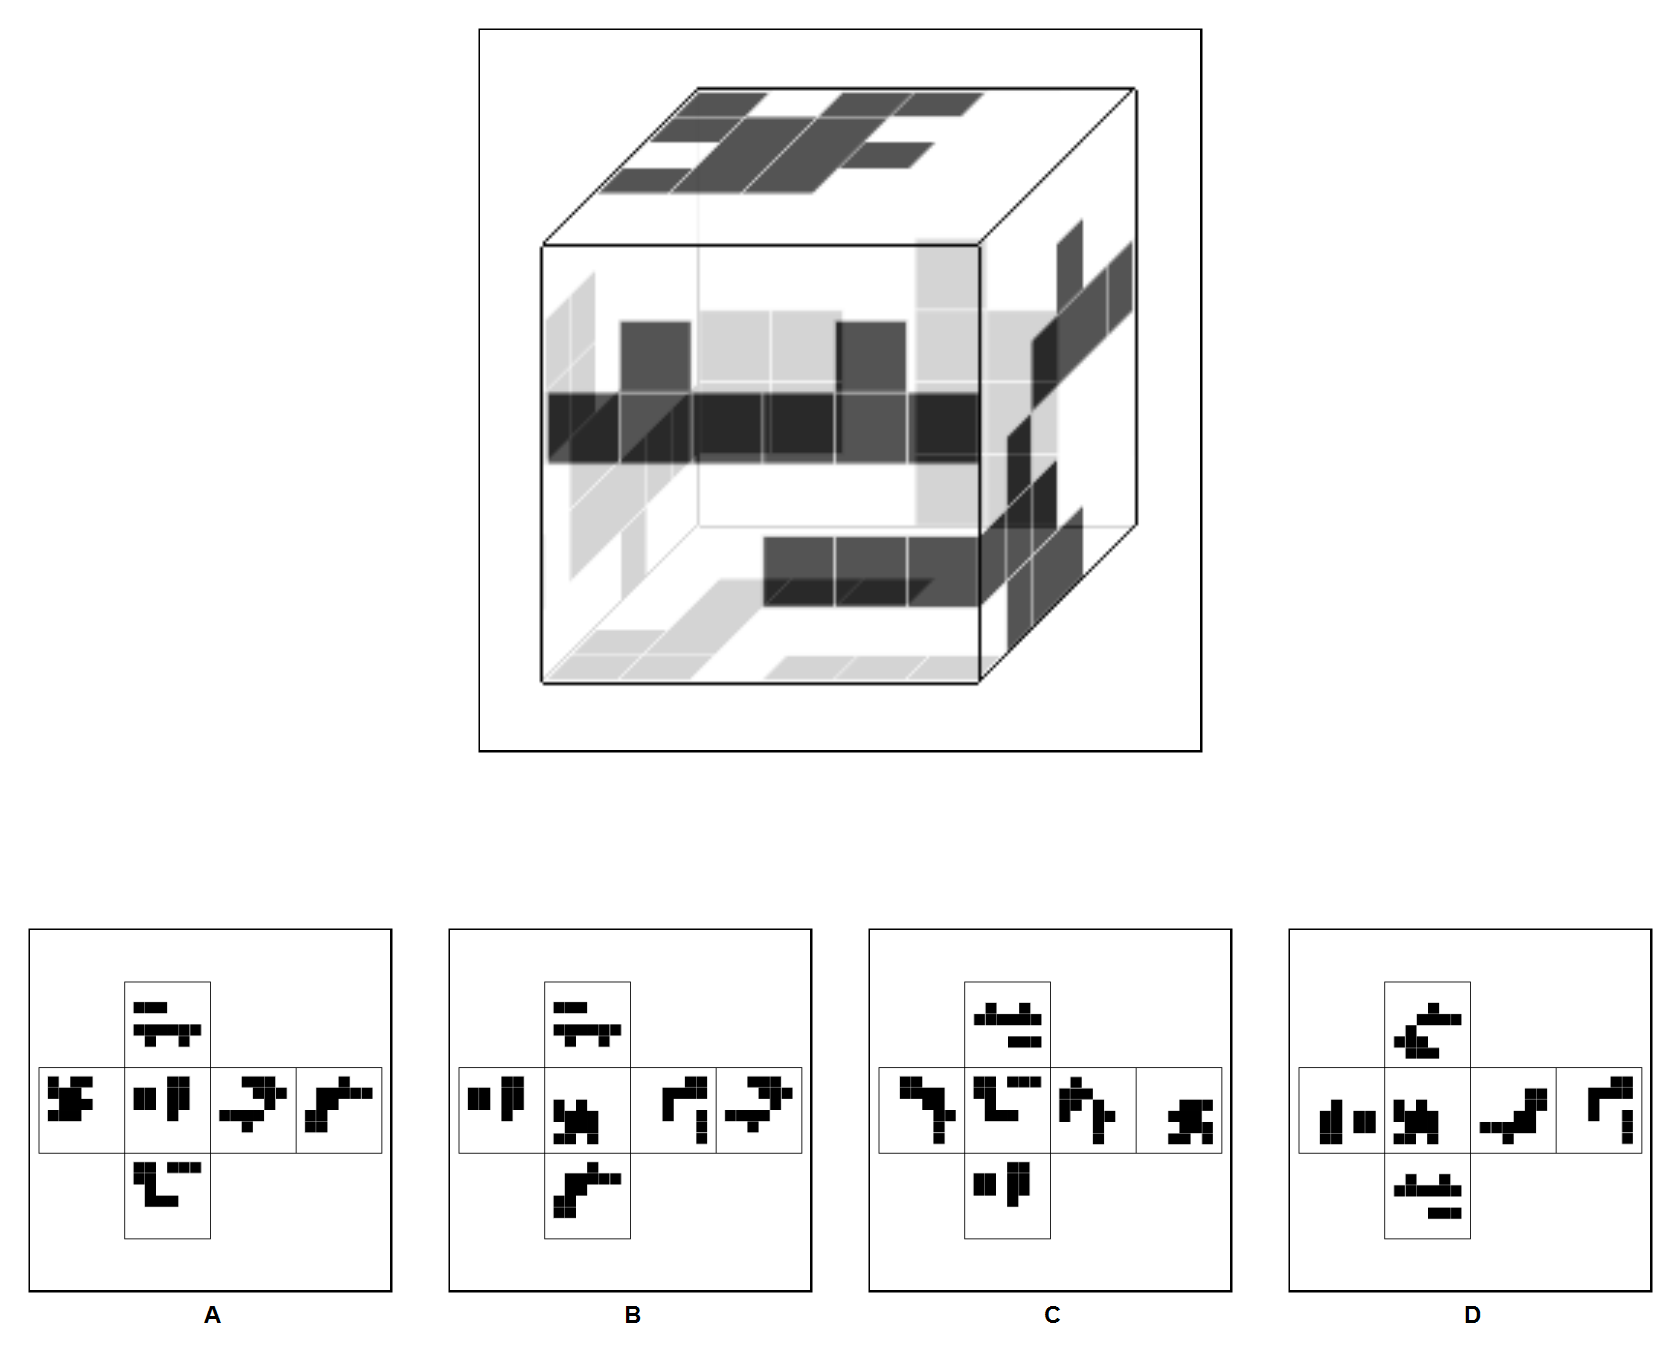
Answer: C